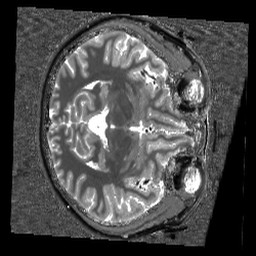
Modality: T1w
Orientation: axial